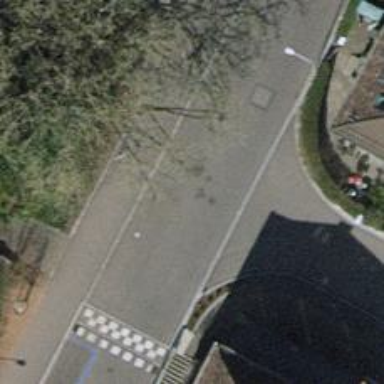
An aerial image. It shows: Table-style traffic calming feature.